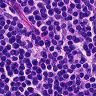
Metastatic tissue present: no